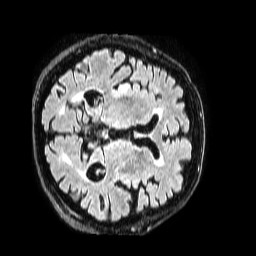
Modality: FLAIR
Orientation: axial
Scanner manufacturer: philips
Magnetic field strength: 1.5 T
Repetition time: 4.8 s
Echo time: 0.3 s